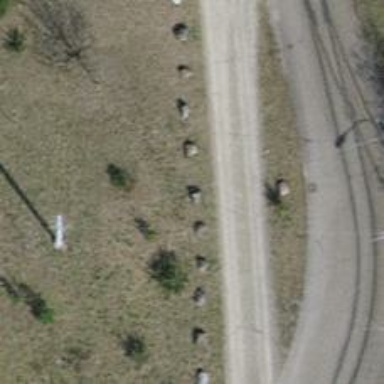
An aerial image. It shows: Block barrier.